Question: i am using android 3.0 actionbar with a dropdown and a searchWidget.
I would like to hide the dropdown when the user expands the search and unhide the dropdown when the user closes the search.
Here is a picture to explain bettere

and here is the code i use to make the dropdown
'''
ActionBar bar = this.getActionBar();
bar.setTitle(this.getString(R.string.app_name));
bar.setNavigationMode(ActionBar.NAVIGATION_MODE_LIST);
...
ListDittaListener listener = new ListDittaListener(this);
bar.setListNavigationCallbacks( seleziona_ditta, listener);
'''
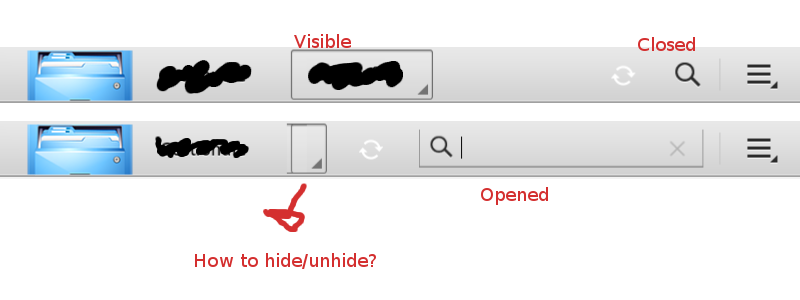
Answer: Thanks to this <URL>
'''
searchView.setOnSearchClickListener( new OnClickListener() {
@Override
public void onClick(View v) {
Log.v(MyApp.TAG, "search view On Search Click");
ActionBar bar = FattureActivity.this.getActionBar();
bar.setNavigationMode(ActionBar.NAVIGATION_MODE_STANDARD);
}
});
searchView.setOnCloseListener( new OnCloseListener() {
@Override
public boolean onClose() {
Log.v(MyApp.TAG, "search view On Close");
ActionBar bar = FattureActivity.this.getActionBar();
bar.setNavigationMode(ActionBar.NAVIGATION_MODE_LIST);
return false;
}
});
'''